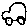
Label: car